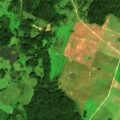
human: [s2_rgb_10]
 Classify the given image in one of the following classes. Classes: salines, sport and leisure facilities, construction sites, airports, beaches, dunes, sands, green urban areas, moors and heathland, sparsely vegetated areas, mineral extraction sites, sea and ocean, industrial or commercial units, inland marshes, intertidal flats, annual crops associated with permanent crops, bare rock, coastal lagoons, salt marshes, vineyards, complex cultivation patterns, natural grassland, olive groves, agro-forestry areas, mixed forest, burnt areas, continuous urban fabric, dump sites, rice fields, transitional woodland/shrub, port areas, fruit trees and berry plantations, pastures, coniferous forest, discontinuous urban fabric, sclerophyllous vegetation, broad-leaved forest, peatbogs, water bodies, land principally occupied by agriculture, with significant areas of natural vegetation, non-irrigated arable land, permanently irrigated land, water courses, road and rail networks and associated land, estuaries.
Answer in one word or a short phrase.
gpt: non-irrigated arable land, land principally occupied by agriculture, with significant areas of natural vegetation, broad-leaved forest, mixed forest